Question: I'm trying to implement a simple thing in my page using jQuery and <URL>, but I can't put my code to work.
I need create a code that when user click in , Fancybox opens a modal.

Currently, my code is the following:
'''
<script>
$(document).ready(function(){
$(document).click(function(e){
$.fancybox.open([{
href: '/welcome',
title: 'Welcome to Our Website!'
}],
{
width: 800,
height: 600
});
});
});
</script>
'''
For me the code is nice, but when I go to this page and click in a lot of parts of the page, nothing happens. Note: the console don't display any error messages, so, what I'm doing wrong?
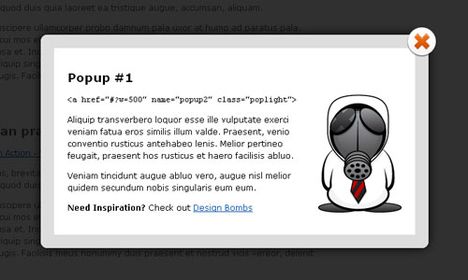
Answer: If you want fancybox to open when user clicks anywhere in your page after page load (and before they can interact with the page itself) then try
'''
jQuery(document).ready(function ($) {
// add fancybox class to body on page load
$("body").addClass("fancyopen");
// bind click to body
$(".fancyopen").on("click", function () {
$.fancybox([{
href: "/yourpage.html",
title: "welcome to our website"
}], {
width: 300,
height: 200,
type: "iframe",
afterShow: function () {
$(".fancybox-wrap").on("click", function (event) {
event.stopPropagation(); // so you can click fancybox without calling it again
});
},
afterClose: function () {
$(".fancyopen").unbind("click").removeClass("fancyopen"); // now you can interact with the page
}
}); // fancybox
}); // on
}); // ready
'''
See <URL>